Field crop: maize
Growth stage: 2
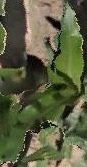
Species: maize